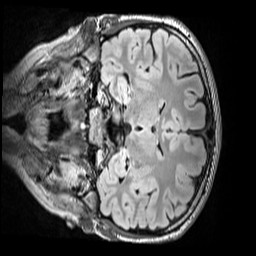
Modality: FLAIR
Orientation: coronal
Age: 12
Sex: male
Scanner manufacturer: siemens
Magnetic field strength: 3 T
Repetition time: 5 s
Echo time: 0.388 s